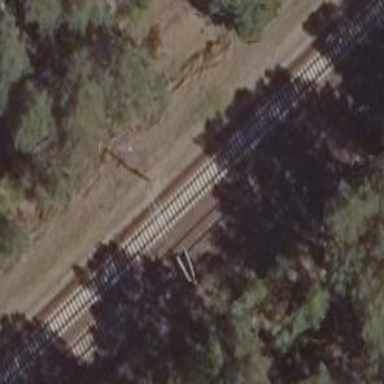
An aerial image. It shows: Railway track with contact line for electrification.